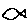
Label: fish